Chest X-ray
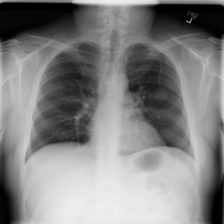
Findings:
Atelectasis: negative
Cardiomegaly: negative
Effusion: negative
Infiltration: negative
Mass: negative
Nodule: negative
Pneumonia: negative
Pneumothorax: negative
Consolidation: negative
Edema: negative
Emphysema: negative
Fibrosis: negative
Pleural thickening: negative
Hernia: negative